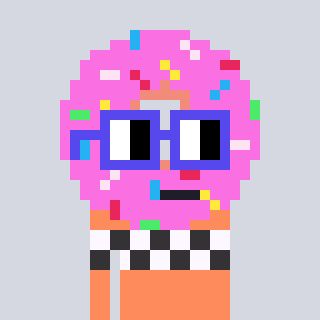
a pixel art character with square blue glasses, a doughnut-shaped head and a peachy-colored body on a cool background